Question: I'm creating a simple board game. I have my player (gameObject). I want to create a circle around my player when the player is touched. I've tried to create an quad object and applied a circular texture which i've created in photoshop. But the problem is when I drag the png file onto the game object the entire gameObject is set to the colour of my circle.png
I want something like the effect seen in the image:

What should I do? Any alternatives? And I want to make the circle to have a heart beat kind of effect.
Please Help. Thank You.
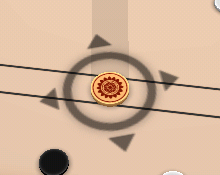
Answer: You most likely need an empty parent gameobject to hold the two pieces you want to represent here. For example, you would create an empty gameobject called "Player." The Player gameobject has a child gameobject "Player Model" which is the actual 3D representation of the player. Finally, when the Player Model gameobject is clicked, you can instantiate a third gameobject "Player Selected" as child of "Player" which would be a plane containing your circle texture.